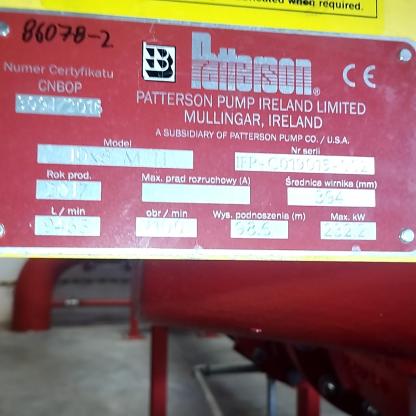
Klasa: tabliczka-znamionowa